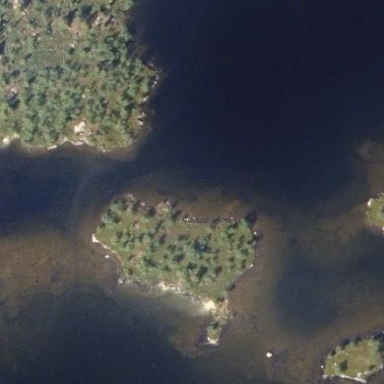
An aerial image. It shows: Islet.